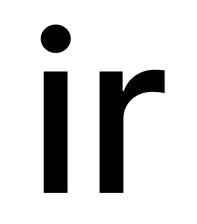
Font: Inter_Medium